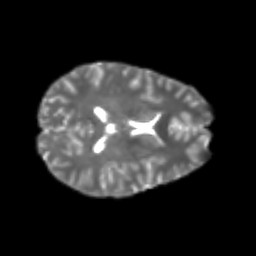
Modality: T2w
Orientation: axial
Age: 24
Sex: female
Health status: healthy
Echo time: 0.074 s